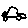
Label: car